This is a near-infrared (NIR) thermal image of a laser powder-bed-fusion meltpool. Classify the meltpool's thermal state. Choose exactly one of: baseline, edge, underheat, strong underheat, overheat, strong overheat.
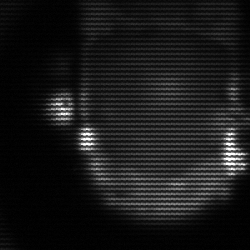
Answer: baseline